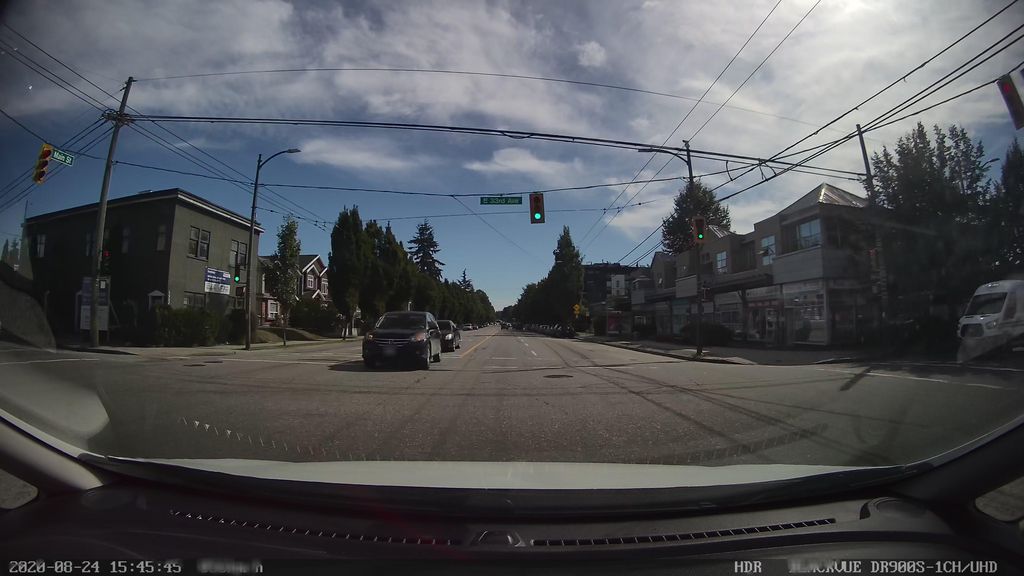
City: vancouver